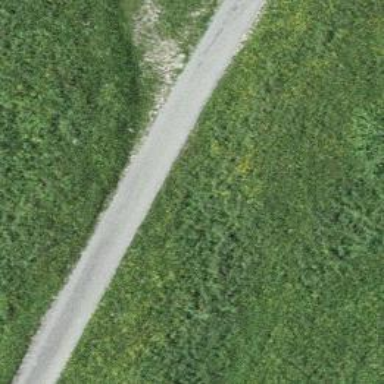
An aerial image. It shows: Unpaved track with grade2 surface.